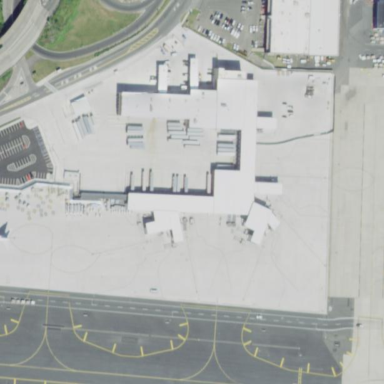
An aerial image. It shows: Apron at the airport.